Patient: sex M, age 42
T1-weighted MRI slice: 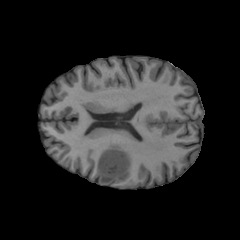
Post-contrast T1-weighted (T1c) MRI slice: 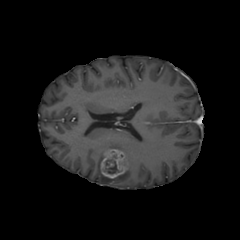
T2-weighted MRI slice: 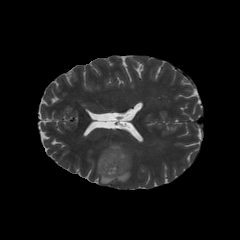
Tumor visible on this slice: yes
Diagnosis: Glioblastoma, IDH-wildtype
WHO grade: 4